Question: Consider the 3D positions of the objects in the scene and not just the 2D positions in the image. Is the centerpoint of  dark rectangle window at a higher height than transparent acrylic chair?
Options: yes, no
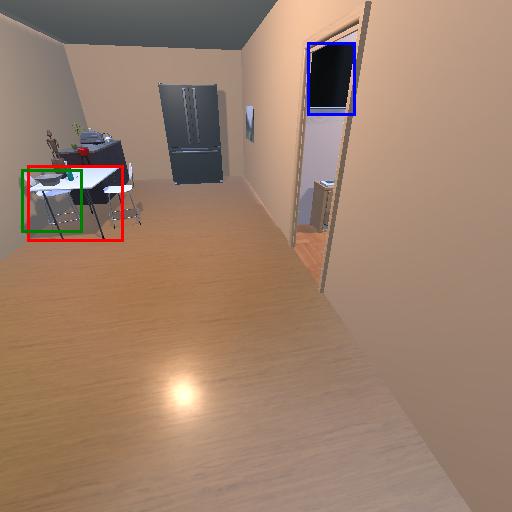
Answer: yes